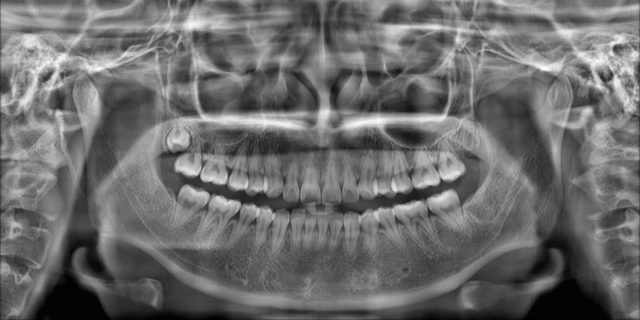
adult